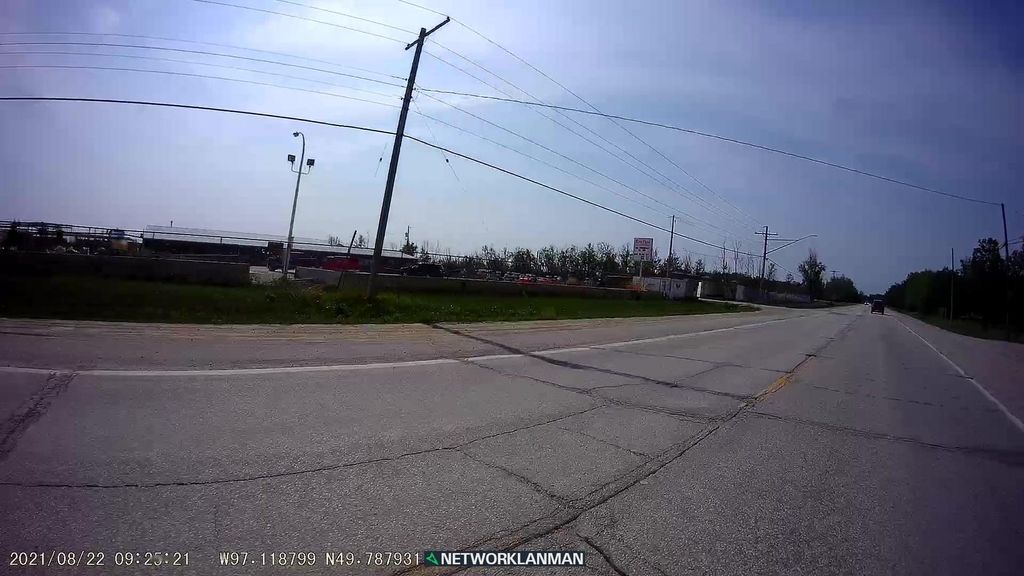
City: winnipeg